Question: There is my code and screenshot for creating a mask and it seems strange that the size of mask did not cover over all the original frame. Any tips here please?
'''
*cap >> frame1;
Rect roi(100,100,100,100);
for(int i =0; i<frame1.rows; i++)
{
for(int j=0; j<frame1.cols;j++)
{
if(!roi.contains(Point(i,j)))
{
frame1.at<uchar>(i,j) = 0;
}
}
}
'''

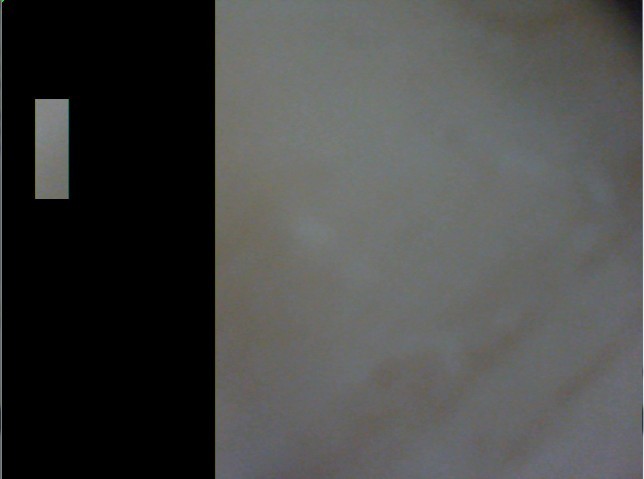
Answer: My assumption is that 'frame1' is a color image and has type 'CV_8UC3'.
Try to create and fill 'frame1' as 'frame_gray' in this code snippet:
'''
cv::Mat3b frame_color;
*cap >> frame_color;
cv::Mat1b frame_gray;
cv::cvtColor(frame_color, frame_gray, CV_BGR2GRAY)
'''
or if you do not like to change type of 'frame1' use the following code:
'''
*cap >> frame1;
Rect roi(100,100,100,100);
for(int i =0; i<frame1.rows; i++)
{
for(int j=0; j<frame1.cols;j++)
{
if(!roi.contains(Point(i,j)))
{
frame1.at<cv::Vec3b>(i,j) = cv::Vec3b::all(0);
}
}
}
'''
or which is MUCH shorter (not tested, but idea should be clear):
'''
*cap >> frame1;
Rect roi(100,100,100,100);
cv::Mat3b color_mask = cv::Mat3b::ones(frame1.size());
color_mask(roi) = cv::Mat3b::zeros(roi.size());
frame1 = frame1.mul(color_mask);
'''